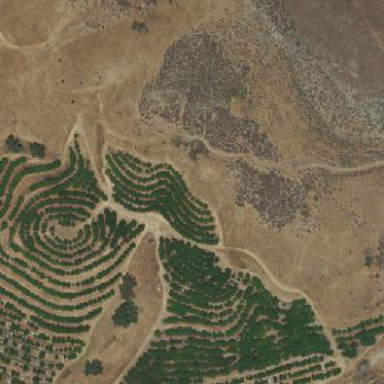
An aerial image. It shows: Orchard.